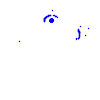
Particle: electron